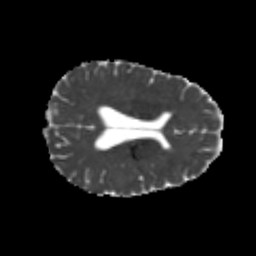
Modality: MD
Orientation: axial
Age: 25
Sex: female
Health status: healthy
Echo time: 0.074 s